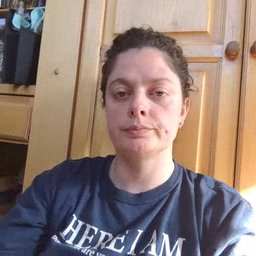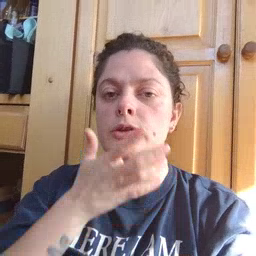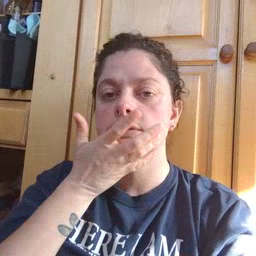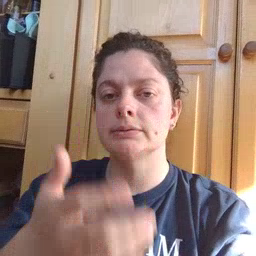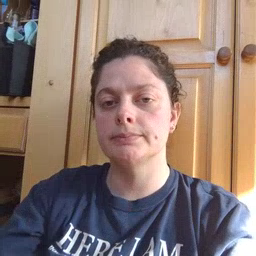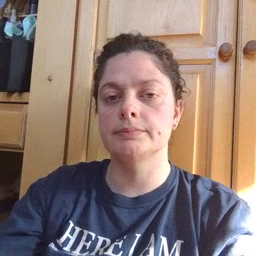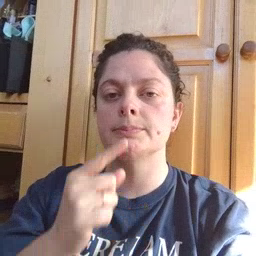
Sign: grass